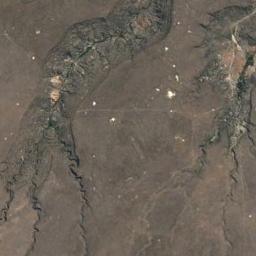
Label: desert